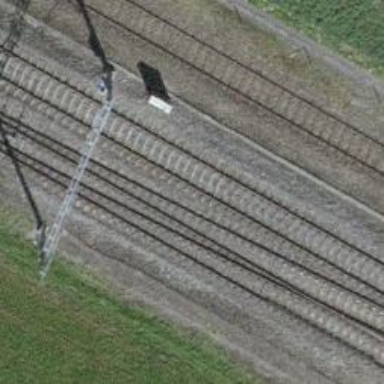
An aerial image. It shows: Rail siding with electrified tracks using contact line.